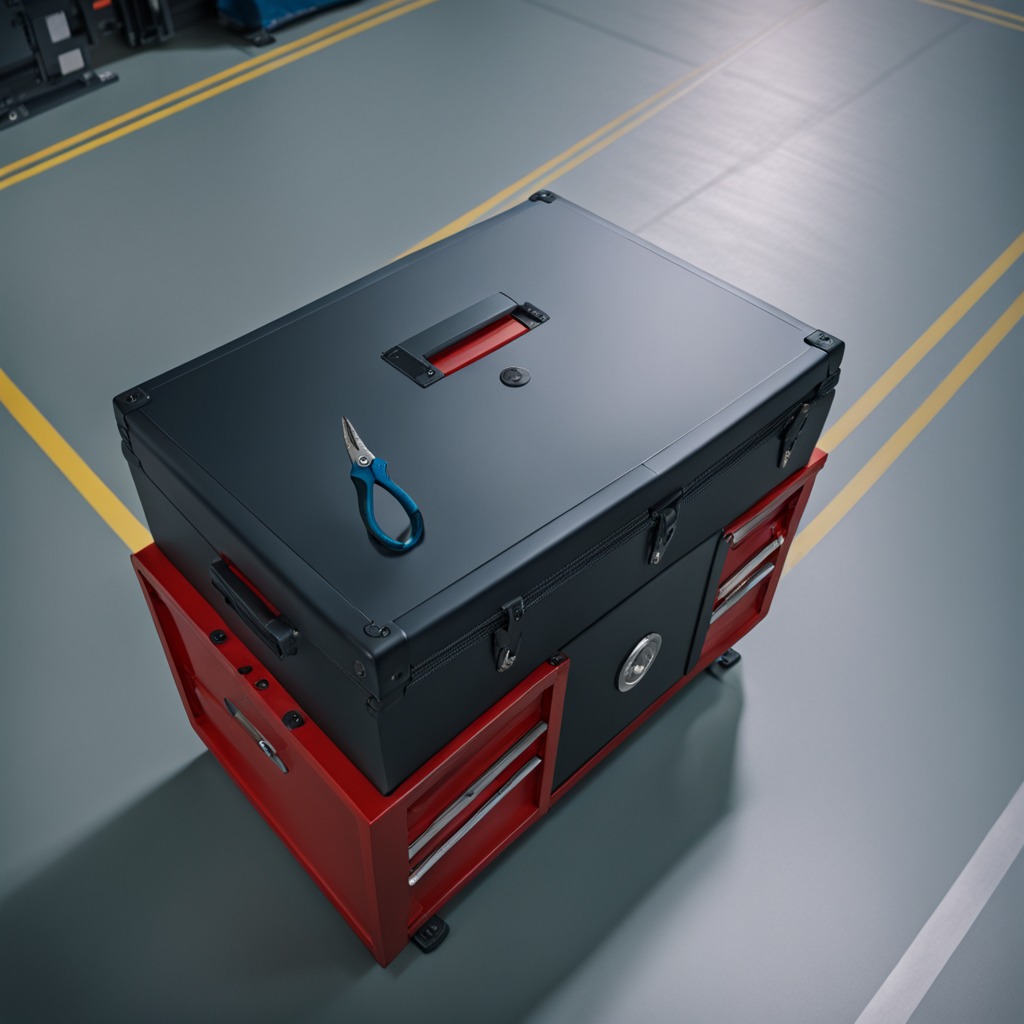
A plier is lying on the surface of a toolbox in an airplane hangar workshop.